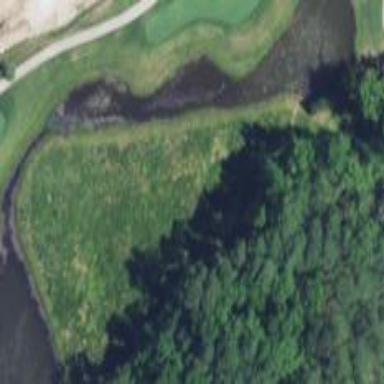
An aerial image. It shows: Water hazard on golf course.